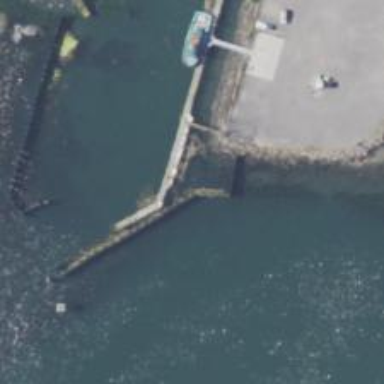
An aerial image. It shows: Breakwater structure.